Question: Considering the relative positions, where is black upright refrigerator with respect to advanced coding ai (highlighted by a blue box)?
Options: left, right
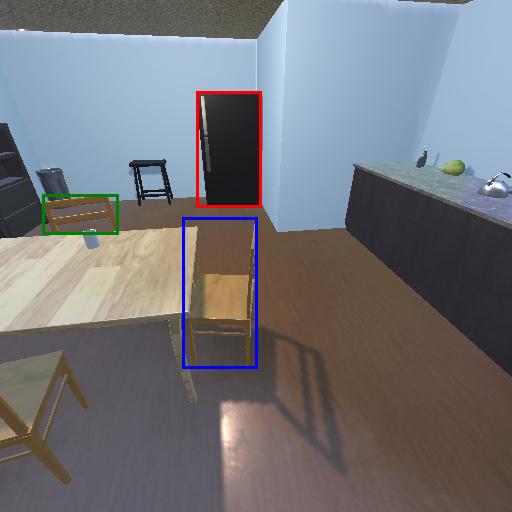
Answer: left